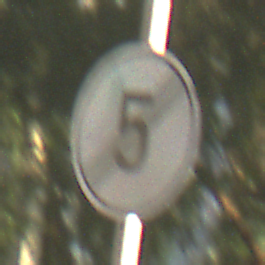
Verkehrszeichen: EndeGeschwindigkeit5
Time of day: SunriseSunset
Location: Outdoor (Suburban)
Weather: Clear
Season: NotSpecified
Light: Natural